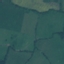
Land use / land cover class: Pasture